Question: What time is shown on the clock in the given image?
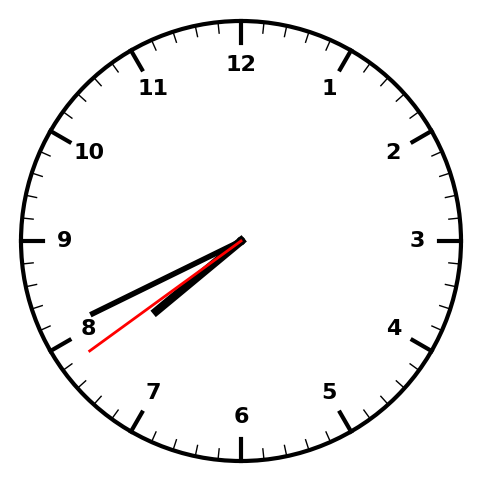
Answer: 07:40:39